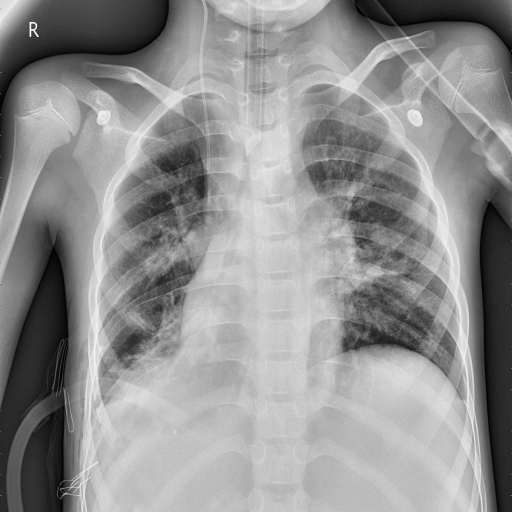
Finding: PNEUMONIA